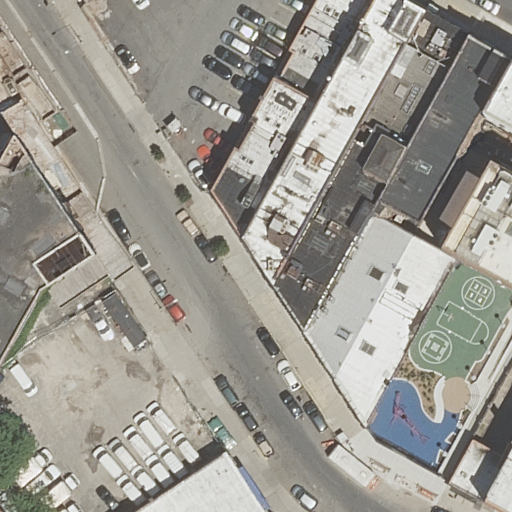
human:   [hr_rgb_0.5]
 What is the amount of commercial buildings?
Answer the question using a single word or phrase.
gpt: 0

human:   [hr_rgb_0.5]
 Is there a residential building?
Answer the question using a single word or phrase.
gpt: yes

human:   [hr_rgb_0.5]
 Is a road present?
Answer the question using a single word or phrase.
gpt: yes

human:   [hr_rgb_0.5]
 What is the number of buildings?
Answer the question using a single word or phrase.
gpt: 14

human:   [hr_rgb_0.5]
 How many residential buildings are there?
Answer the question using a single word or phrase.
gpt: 14

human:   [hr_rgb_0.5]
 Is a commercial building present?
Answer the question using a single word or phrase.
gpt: no

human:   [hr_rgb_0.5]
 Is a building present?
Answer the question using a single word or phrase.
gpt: yes

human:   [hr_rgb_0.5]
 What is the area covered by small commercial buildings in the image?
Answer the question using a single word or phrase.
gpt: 0m2

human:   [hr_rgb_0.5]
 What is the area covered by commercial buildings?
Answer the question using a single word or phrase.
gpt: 0m2

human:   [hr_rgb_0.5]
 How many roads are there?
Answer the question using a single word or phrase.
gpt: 3

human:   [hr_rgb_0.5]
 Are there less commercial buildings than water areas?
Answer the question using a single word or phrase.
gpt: no

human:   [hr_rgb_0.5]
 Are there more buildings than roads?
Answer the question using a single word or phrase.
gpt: yes

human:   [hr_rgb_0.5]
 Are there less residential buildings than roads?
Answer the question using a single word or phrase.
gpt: no

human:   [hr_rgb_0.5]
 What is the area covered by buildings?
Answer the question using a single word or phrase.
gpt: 2711m2

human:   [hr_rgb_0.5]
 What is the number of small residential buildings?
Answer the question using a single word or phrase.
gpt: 6

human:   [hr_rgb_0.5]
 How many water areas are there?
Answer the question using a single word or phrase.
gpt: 0

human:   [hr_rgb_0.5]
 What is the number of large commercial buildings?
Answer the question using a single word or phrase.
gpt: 0

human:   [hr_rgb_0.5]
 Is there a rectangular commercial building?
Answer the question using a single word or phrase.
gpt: no

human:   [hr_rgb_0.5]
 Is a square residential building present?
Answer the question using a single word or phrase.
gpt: no

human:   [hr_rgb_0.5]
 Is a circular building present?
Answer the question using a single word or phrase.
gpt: no

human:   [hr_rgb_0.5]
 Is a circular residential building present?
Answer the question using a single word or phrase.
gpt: no

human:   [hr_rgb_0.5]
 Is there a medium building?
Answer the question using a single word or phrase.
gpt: yes

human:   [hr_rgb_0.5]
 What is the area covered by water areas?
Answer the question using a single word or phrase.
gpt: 0m2

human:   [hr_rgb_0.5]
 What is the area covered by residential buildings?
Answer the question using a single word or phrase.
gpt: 2711m2

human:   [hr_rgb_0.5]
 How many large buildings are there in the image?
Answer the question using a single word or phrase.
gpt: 1

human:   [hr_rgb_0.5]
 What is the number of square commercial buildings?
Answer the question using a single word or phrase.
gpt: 0

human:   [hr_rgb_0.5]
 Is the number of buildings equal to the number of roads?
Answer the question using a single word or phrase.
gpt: no

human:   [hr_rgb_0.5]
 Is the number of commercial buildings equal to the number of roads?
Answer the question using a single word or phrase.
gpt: no

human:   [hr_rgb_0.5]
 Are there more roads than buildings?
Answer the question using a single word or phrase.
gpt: no

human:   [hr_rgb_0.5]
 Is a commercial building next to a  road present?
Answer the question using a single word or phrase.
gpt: no

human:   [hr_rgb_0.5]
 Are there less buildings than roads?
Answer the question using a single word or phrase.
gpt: no

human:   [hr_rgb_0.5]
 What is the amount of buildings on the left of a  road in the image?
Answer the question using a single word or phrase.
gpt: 3

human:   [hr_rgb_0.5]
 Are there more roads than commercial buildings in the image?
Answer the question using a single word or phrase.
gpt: yes

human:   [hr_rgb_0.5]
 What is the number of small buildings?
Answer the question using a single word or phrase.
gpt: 6

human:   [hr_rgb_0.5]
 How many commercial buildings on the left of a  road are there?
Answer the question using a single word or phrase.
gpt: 0

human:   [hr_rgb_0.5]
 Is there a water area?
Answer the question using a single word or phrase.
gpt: no

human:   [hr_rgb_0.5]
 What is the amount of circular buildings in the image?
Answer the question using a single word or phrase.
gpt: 0

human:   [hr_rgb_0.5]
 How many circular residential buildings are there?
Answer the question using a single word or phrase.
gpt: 0

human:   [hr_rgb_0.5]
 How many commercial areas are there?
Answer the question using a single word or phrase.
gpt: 0

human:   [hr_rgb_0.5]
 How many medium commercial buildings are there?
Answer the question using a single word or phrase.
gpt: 0

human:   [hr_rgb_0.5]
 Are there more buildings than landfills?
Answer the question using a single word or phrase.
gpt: yes

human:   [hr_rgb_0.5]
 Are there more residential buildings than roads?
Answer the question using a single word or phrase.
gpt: yes

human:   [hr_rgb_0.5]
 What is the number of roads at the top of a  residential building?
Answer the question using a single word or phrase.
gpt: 2

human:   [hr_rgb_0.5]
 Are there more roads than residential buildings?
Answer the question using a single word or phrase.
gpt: no

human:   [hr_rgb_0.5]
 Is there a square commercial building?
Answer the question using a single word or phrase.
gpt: no

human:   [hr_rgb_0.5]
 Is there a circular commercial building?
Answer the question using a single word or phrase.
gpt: no

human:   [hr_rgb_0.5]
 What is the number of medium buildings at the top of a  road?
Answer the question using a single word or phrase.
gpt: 4

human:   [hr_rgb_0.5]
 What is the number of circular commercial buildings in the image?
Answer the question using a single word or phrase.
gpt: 0

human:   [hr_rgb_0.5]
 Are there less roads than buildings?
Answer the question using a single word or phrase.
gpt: yes

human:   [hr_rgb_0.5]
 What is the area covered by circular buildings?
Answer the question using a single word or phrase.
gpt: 0m2

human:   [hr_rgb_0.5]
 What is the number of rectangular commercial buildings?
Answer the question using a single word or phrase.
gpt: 0

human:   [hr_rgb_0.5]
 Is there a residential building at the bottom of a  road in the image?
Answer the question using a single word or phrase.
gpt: yes

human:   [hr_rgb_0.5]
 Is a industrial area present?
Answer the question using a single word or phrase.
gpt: no

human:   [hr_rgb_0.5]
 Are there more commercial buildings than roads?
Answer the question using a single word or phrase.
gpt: no

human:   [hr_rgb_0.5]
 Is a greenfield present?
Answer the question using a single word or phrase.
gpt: no

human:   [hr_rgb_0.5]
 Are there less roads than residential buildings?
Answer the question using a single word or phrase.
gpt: yes

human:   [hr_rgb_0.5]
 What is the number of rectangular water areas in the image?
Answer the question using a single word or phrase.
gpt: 0

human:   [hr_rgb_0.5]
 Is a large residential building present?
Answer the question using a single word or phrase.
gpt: yes

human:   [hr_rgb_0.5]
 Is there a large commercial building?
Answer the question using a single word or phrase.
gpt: no

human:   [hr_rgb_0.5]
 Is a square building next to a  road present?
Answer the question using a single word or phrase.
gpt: no

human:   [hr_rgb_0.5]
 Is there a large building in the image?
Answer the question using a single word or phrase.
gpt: yes

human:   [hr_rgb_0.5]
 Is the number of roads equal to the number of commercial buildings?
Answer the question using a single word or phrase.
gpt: no

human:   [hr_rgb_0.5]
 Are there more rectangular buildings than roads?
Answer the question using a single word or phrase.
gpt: yes

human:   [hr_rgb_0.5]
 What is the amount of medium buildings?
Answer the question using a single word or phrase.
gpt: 7